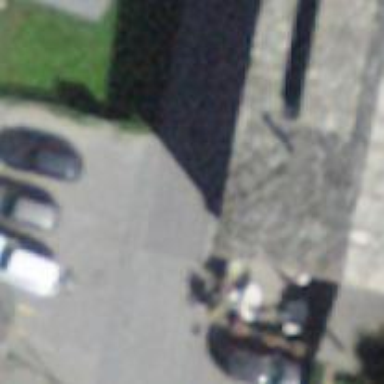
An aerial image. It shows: Street-side parking area.